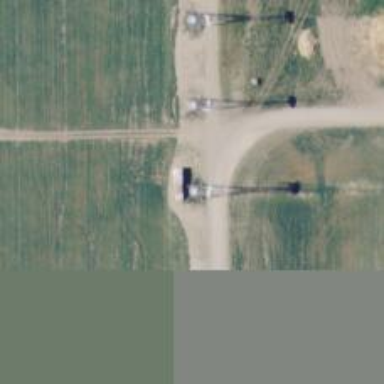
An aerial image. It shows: Wind generator using horizontal axis wind turbines.